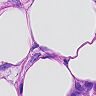
Metastatic tissue present: yes